Field crop: maize
Growth stage: 2
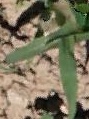
Species: maize